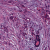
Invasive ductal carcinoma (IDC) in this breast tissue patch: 1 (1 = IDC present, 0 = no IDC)